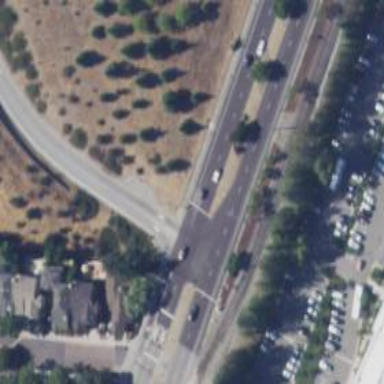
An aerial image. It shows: Solid stop line on the road.